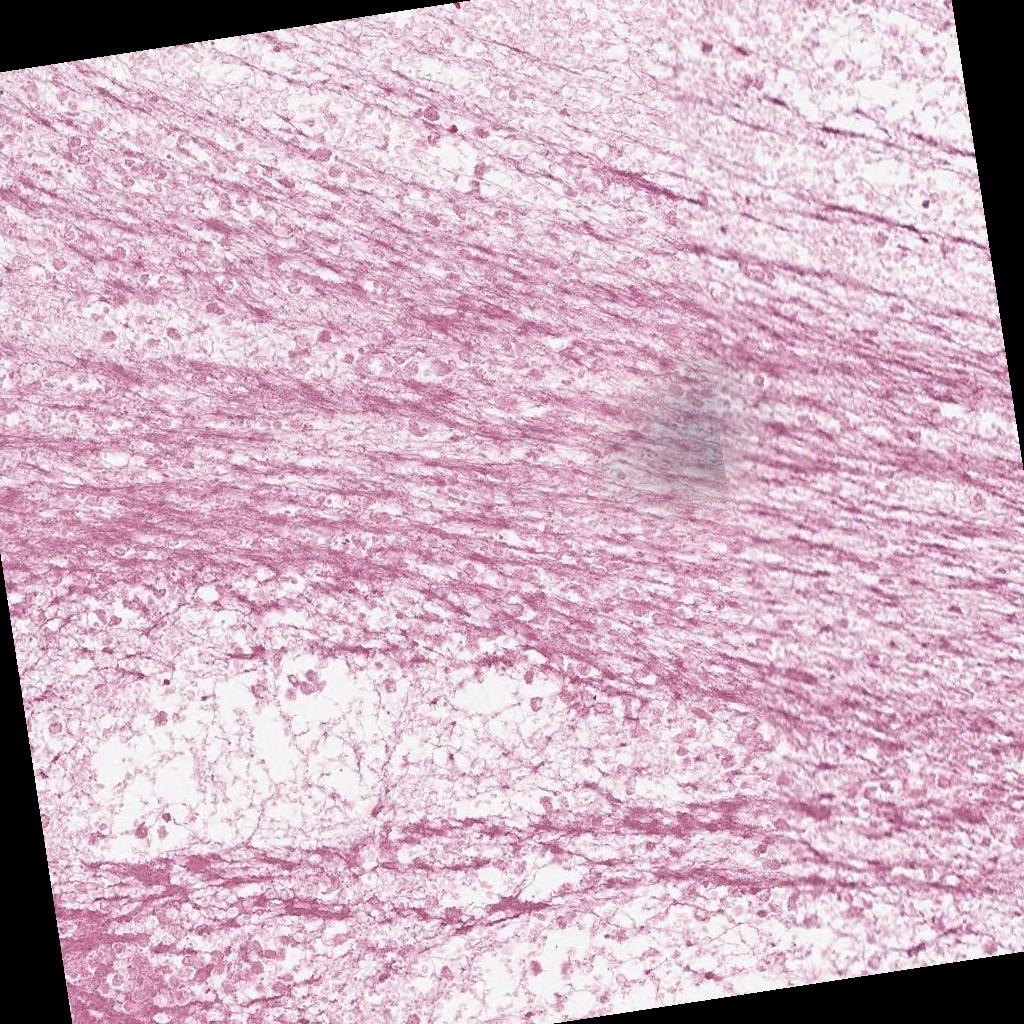
Label: Non-Viable-Tumor